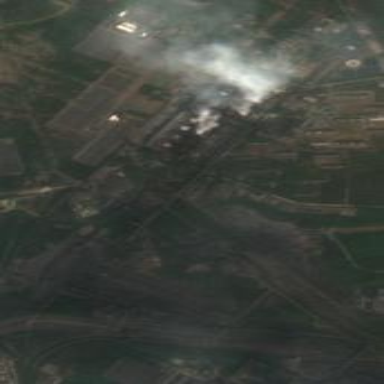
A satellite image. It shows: Industrial area with coal power plant.